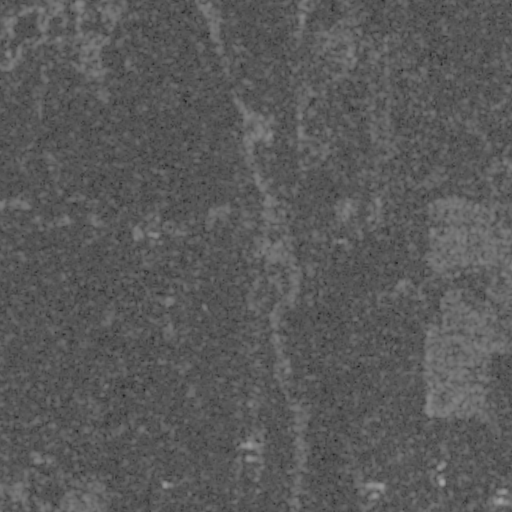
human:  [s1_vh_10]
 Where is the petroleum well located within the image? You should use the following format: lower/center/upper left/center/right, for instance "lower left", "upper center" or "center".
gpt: The petroleum well is located in the lower of the image.
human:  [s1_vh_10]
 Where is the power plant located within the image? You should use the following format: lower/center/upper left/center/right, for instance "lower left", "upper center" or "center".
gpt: There is no power plant in the image.

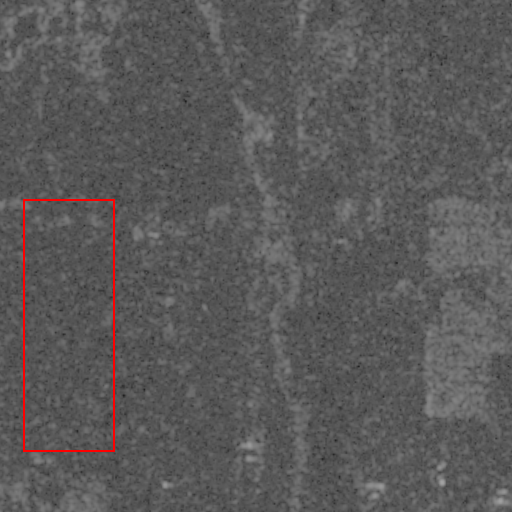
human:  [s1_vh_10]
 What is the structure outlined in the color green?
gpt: There is no green outline.
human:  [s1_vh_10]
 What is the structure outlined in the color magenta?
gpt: There is no structure outlined in magenta.